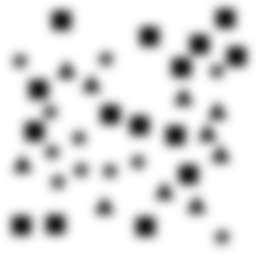
Squares: 15
Triangles: 10
Stars: 11
Total shapes: 36